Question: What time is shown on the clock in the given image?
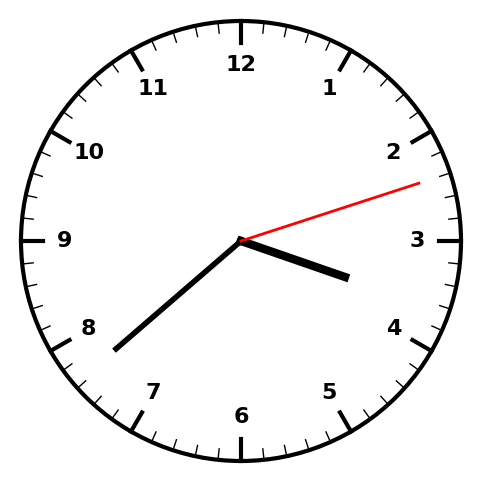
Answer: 03:38:12